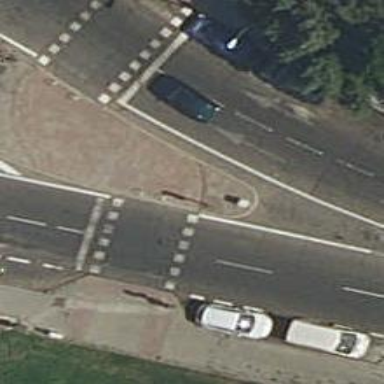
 there are traffic signals and zebra crossing."